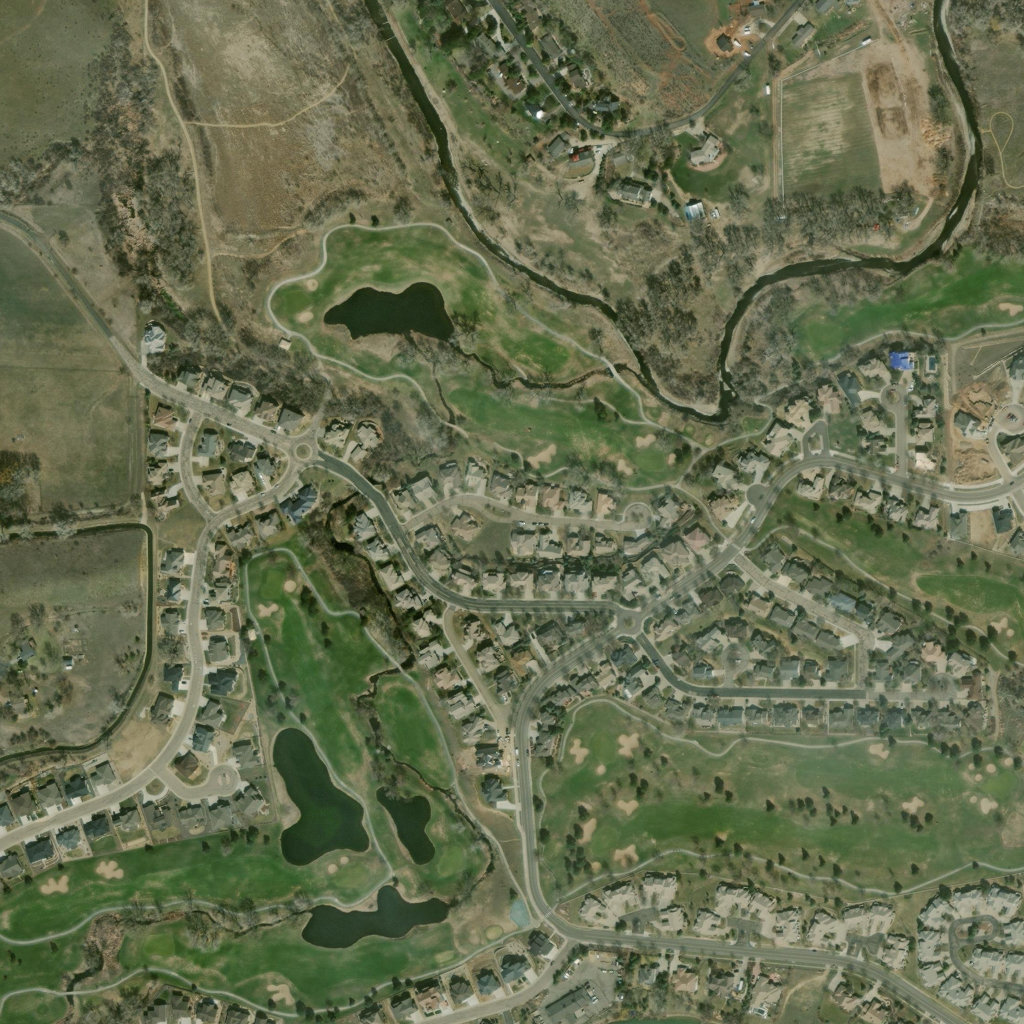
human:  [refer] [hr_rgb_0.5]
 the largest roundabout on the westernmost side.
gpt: <box>[[27, 42, 31, 45, 0]]</box>